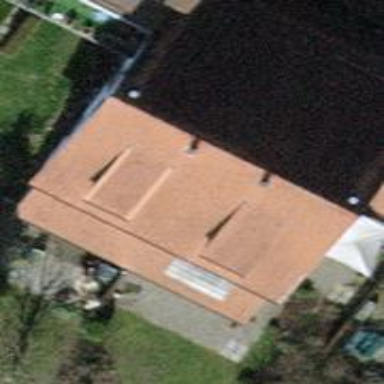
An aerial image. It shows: Semi-detached house with gabled roof.